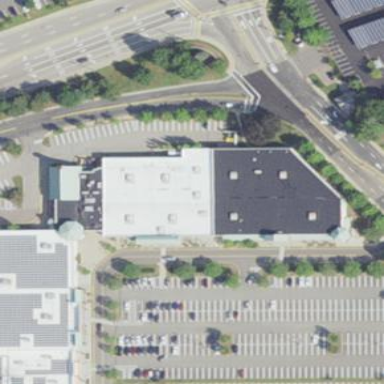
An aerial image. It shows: Retail building.